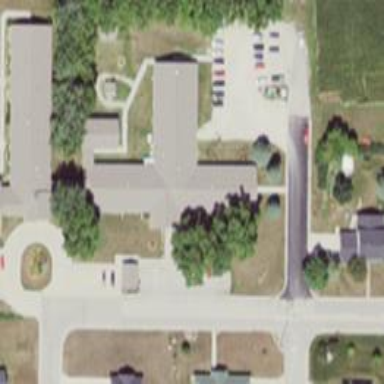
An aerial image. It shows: Nursing home.